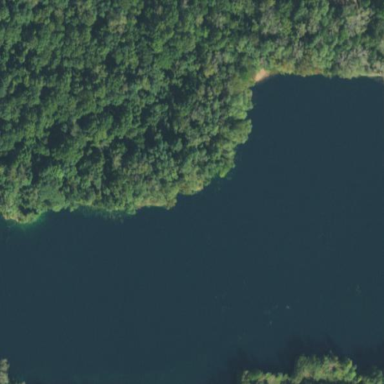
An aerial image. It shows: Reservoir.